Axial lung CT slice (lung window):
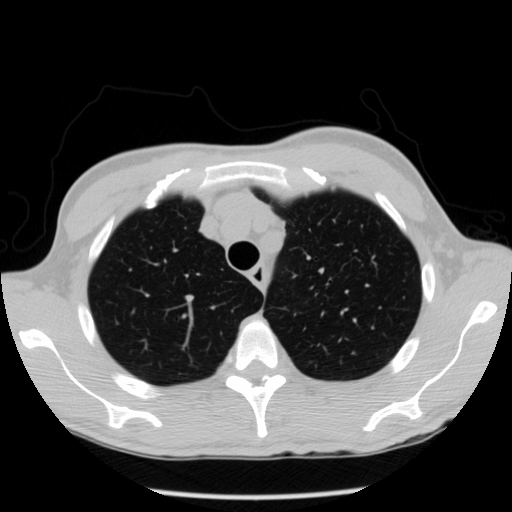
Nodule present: no